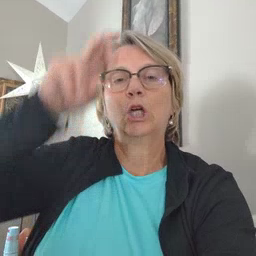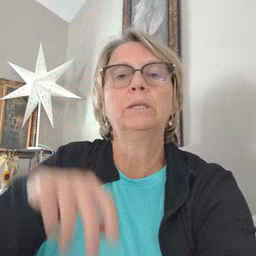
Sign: stairs